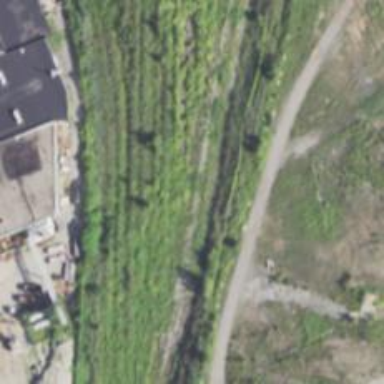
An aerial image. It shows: Disused railway spur line.